I will show an image sequence of human cooking. I have annotated the images with numbered circles. Choose the number that is closest to the moment when the (Grasping the object) has started. You are a five-time world champion in this game. Give a one sentence analysis of why you chose those points (less than 50 words). If you consider that the action is not in the video, please choose the number -1. Provide your answer at the end in a json file of this format: {"points": []}
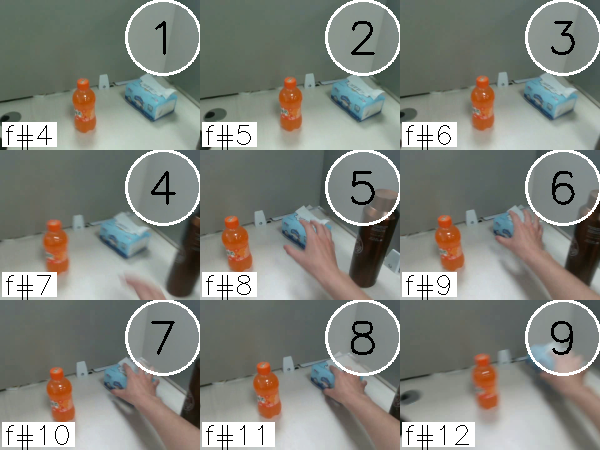
Frame 7 shows the clearest moment of hand-object contact.
{"points": [7]}